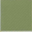
Piece: xx